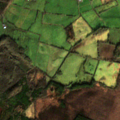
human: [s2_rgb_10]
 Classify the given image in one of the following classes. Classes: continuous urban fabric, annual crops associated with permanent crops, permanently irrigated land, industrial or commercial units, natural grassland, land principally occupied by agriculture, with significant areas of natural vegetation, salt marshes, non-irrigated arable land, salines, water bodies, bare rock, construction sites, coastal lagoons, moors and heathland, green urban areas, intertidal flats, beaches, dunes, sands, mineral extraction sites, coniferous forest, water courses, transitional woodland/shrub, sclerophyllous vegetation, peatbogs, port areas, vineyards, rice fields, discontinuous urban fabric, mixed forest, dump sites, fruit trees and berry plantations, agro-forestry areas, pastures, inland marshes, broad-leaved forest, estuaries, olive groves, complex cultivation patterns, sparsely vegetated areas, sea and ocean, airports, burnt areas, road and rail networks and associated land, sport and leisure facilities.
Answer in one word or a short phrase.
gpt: pastures, mixed forest, peatbogs